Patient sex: M
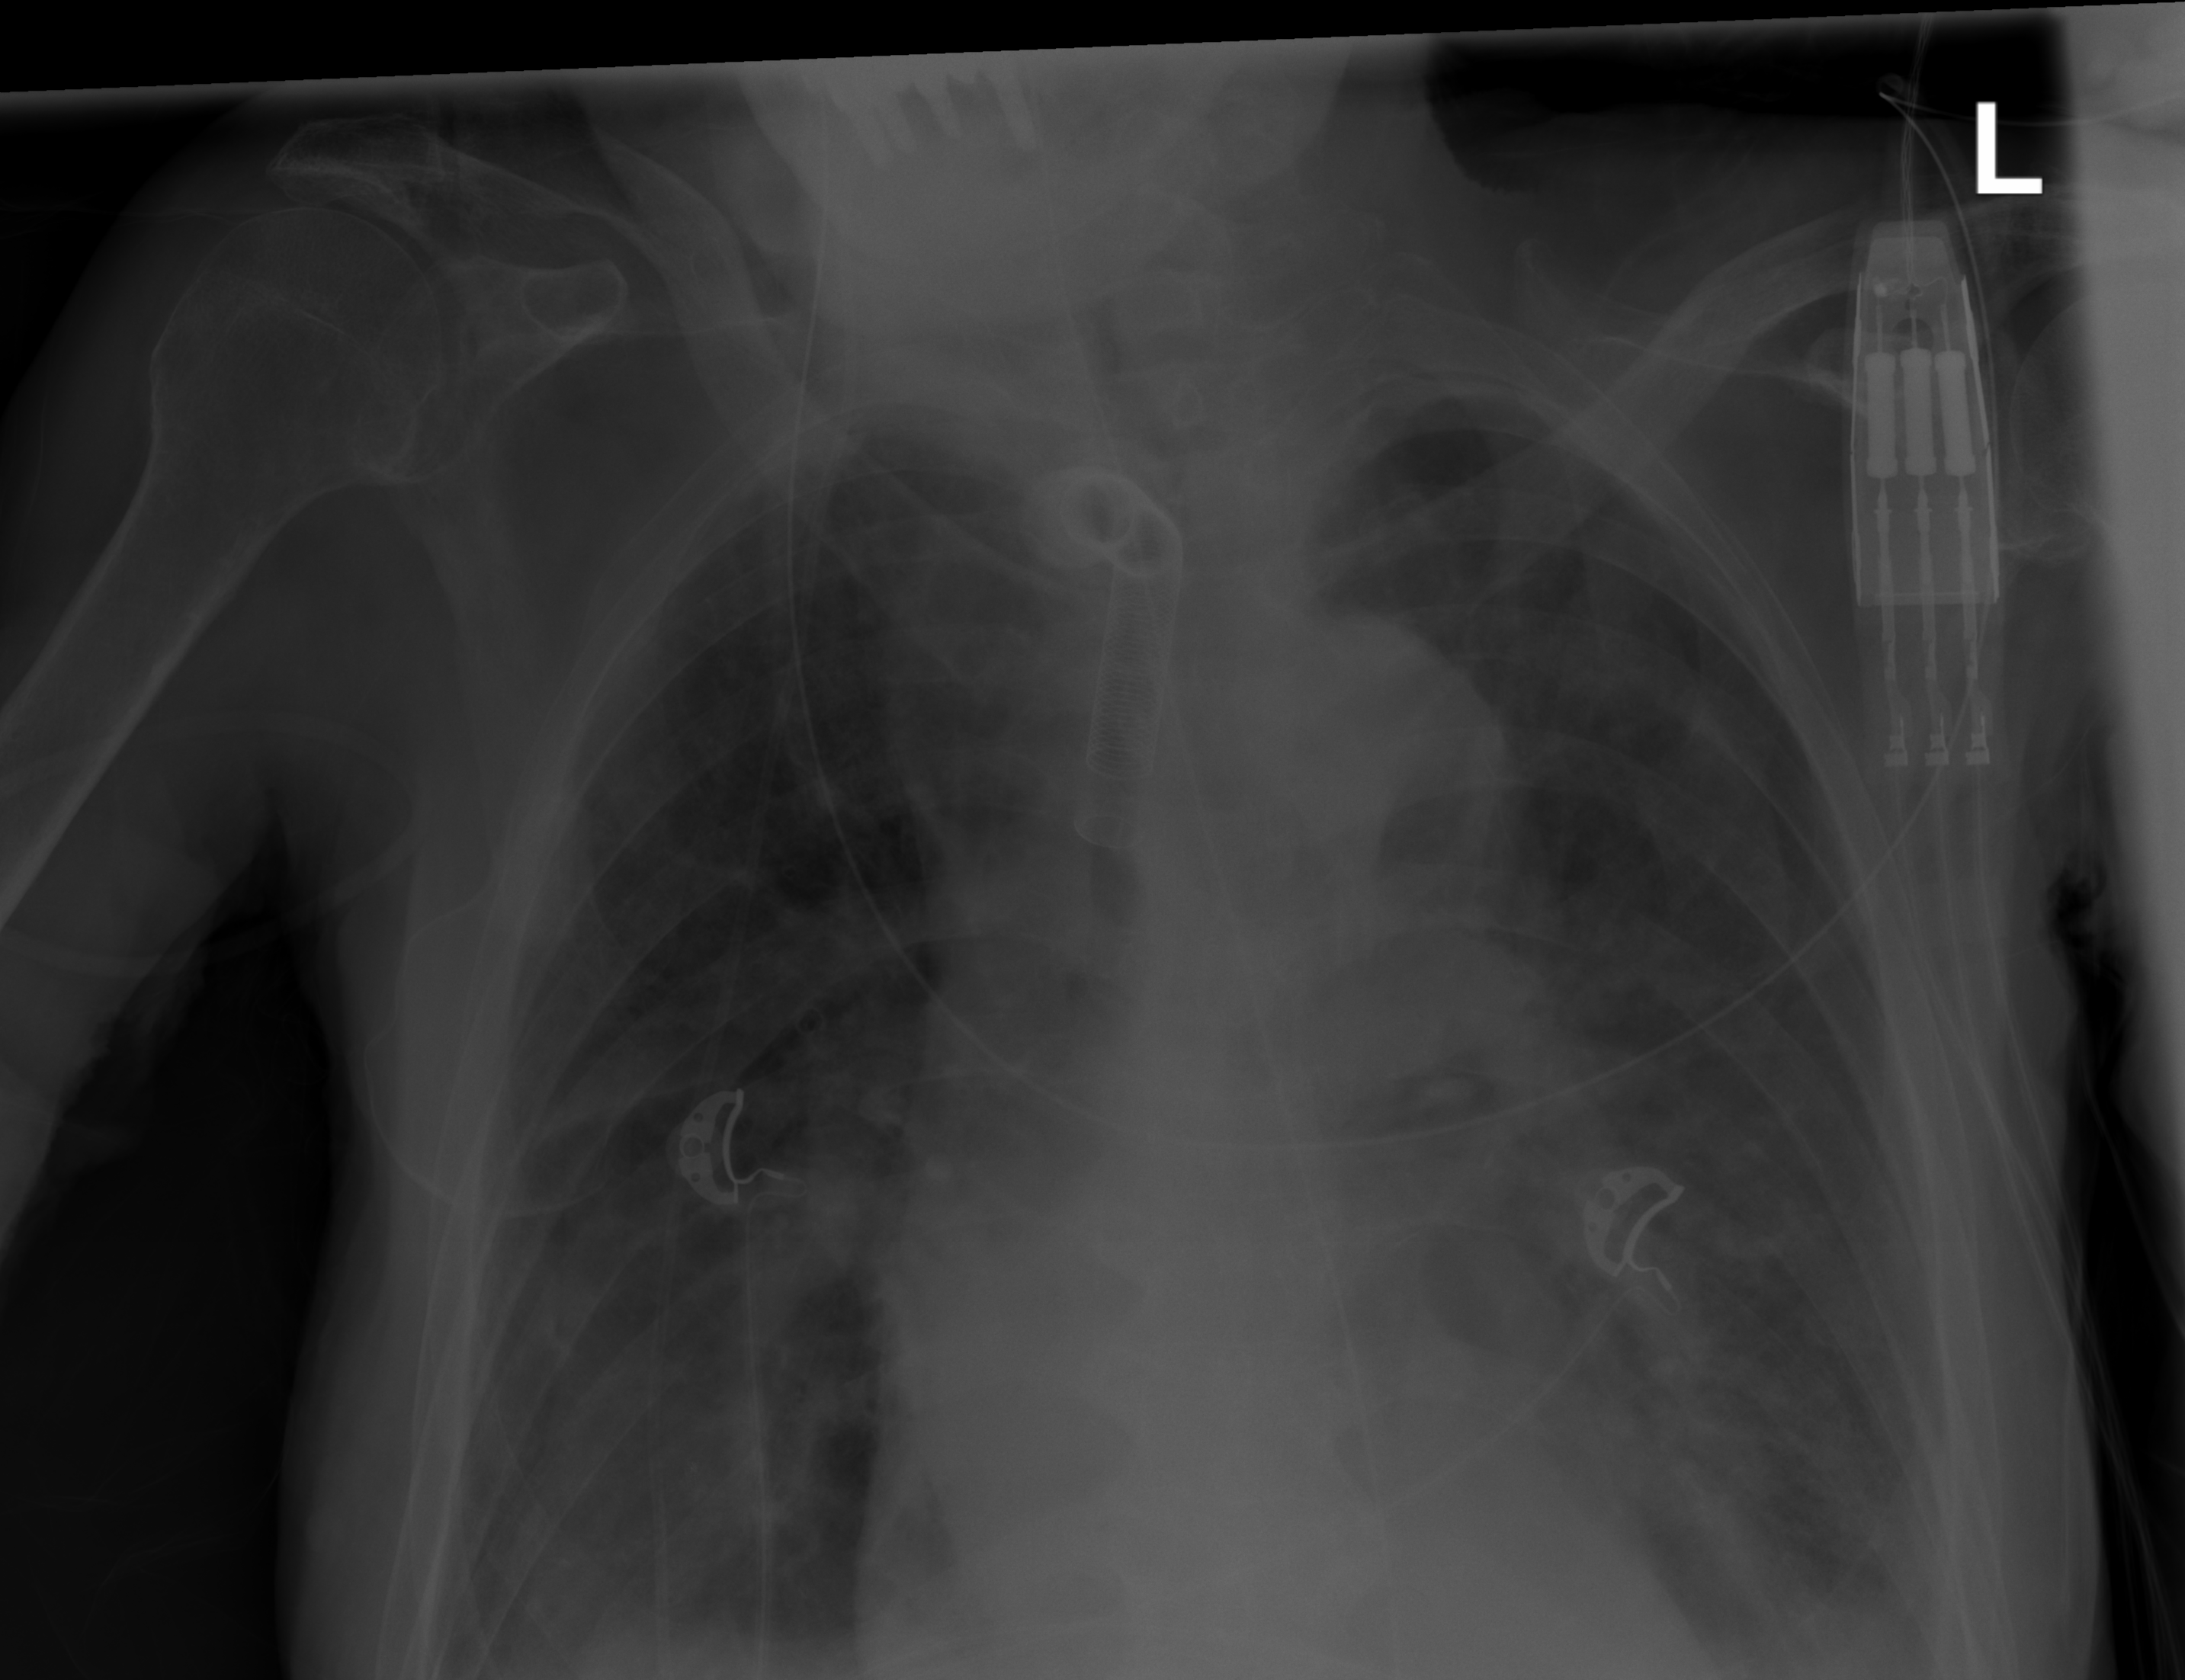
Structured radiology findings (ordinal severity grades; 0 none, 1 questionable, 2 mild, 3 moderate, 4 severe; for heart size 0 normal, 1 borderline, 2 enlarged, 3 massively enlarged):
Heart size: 0
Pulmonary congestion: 0
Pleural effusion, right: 2
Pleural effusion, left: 2
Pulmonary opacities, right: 2
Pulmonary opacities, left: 2
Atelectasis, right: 2
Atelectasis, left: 2